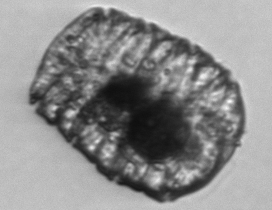
Label: Polykrikos